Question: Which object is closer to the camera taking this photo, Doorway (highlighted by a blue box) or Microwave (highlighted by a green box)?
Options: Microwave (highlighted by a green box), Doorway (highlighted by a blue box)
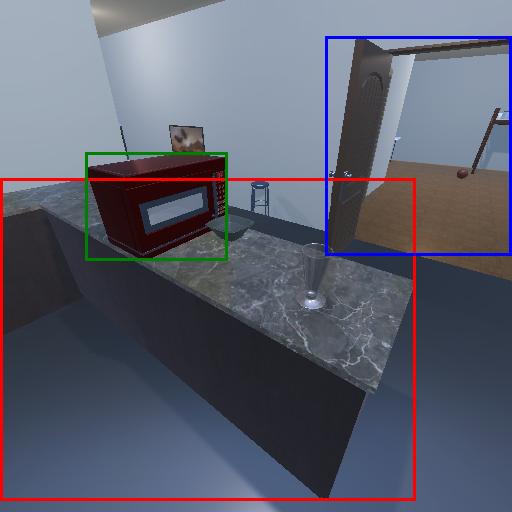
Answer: Microwave (highlighted by a green box)